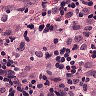
Metastatic tissue present: no